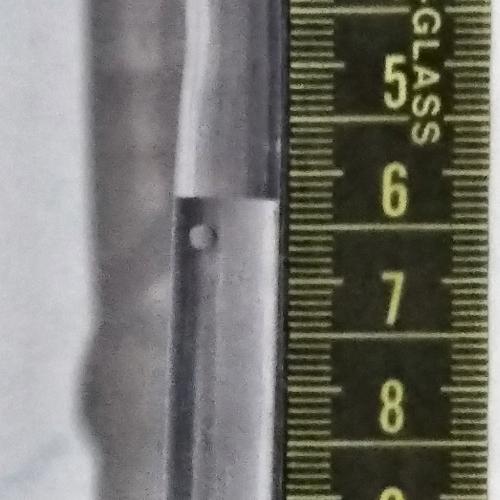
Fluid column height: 6.3 cm